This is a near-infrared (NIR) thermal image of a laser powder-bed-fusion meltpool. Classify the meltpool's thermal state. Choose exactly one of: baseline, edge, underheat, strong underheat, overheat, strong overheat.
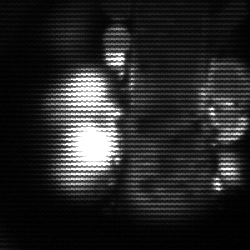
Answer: strong underheat